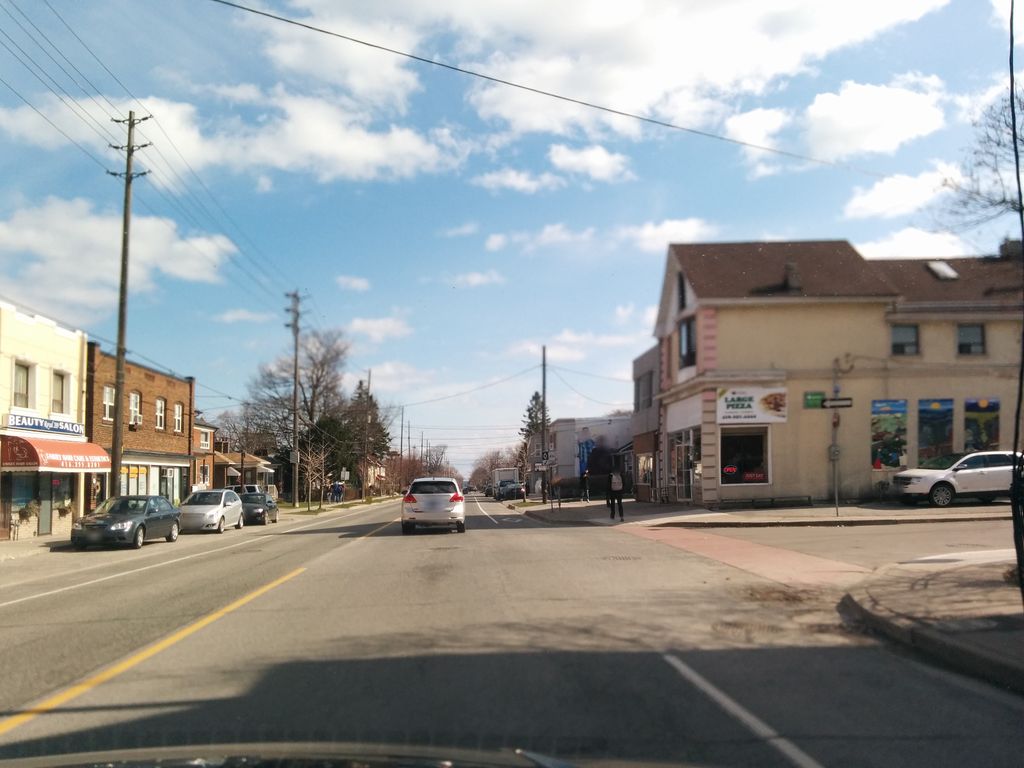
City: toronto